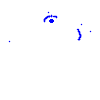
Particle: pion